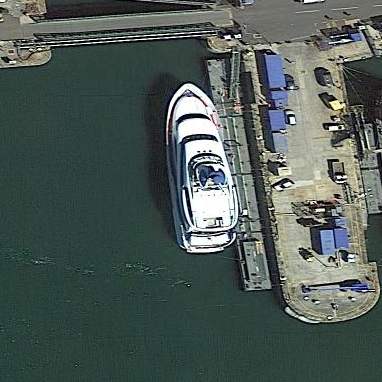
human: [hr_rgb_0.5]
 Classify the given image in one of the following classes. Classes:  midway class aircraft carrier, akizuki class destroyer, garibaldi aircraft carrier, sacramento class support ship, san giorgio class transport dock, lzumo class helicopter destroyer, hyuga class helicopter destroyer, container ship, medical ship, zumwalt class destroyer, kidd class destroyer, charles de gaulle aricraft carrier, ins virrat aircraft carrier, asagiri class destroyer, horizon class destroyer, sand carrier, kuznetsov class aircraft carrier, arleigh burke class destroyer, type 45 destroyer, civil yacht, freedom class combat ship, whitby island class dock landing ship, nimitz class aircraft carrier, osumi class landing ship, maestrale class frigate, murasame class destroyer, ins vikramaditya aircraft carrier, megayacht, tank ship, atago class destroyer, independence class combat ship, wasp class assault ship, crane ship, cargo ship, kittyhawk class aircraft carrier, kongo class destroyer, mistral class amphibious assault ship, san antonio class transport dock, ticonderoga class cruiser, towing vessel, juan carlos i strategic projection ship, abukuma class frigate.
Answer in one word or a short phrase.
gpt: Civil yacht